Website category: movie
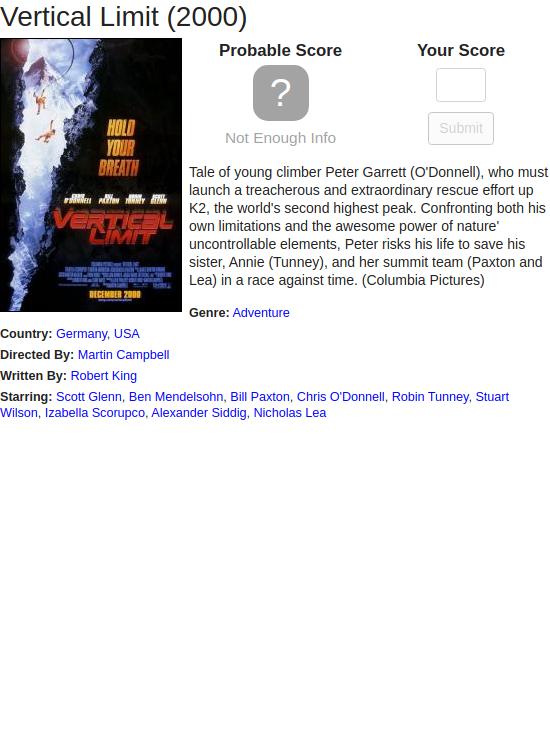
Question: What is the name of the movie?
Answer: Vertical Limit

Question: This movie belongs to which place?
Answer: Germany

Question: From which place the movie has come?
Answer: Germany

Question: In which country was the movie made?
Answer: Germany

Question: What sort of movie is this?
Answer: Adventure

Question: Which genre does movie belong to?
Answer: Adventure

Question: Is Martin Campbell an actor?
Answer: no

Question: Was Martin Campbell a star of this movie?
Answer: no

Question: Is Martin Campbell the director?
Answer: yes

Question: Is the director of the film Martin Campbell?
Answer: yes

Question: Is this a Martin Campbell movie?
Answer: yes

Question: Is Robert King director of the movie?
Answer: no

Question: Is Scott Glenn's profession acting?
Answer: yes

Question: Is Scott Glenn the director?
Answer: no

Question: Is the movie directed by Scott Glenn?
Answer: no

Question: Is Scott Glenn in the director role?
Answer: no

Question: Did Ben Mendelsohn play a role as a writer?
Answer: no

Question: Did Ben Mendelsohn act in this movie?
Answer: yes

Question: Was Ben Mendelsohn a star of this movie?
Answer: yes

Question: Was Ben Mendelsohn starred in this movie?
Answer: yes

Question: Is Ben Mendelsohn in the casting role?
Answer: yes

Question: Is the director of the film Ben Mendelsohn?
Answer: no

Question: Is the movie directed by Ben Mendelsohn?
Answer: no

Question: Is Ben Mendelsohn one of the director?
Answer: no

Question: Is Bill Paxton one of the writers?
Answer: no

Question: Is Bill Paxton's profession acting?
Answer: yes

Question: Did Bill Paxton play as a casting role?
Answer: yes

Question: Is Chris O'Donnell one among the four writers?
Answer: no

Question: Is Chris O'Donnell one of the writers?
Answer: no

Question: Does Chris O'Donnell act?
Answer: yes

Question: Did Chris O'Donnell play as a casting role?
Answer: yes

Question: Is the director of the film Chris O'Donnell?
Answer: no

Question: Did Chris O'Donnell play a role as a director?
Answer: no

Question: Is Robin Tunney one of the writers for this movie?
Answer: no

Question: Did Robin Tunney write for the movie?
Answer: no

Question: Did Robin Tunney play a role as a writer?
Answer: no

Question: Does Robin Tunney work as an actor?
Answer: yes

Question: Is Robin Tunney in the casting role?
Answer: yes

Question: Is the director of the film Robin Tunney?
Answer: no

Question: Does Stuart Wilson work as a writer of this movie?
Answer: no

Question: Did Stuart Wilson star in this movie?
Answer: yes

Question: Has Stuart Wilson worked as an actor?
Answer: yes

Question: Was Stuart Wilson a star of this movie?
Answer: yes

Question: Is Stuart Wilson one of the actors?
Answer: yes

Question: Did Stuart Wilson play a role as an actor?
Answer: yes

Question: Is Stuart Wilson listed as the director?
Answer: no

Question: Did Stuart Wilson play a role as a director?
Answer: no

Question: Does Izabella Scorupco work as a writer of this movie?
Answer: no

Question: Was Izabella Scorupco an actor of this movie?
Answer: yes

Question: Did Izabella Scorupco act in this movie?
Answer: yes

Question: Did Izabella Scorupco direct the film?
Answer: no

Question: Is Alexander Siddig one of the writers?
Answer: no

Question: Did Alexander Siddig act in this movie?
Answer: yes

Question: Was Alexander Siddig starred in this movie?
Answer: yes

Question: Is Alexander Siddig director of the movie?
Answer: no

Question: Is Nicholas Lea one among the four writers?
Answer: no

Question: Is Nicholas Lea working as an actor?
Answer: yes

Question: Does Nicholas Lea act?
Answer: yes

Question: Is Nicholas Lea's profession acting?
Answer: yes

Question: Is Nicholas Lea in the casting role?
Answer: yes

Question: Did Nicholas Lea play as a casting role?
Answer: yes